Question: Basically I am following this tutorial: <URL> and for some reason the last cell displays the correct information but the previous ones only display the title:

Also, the output in the console window shows the information information for the author. So for some reason its not being pulled into the other cells.
Here is the .m file:
'''
#import "ViewController.h"
@interface ViewController ()
{
NSMutableArray *myObject;
// A dictionary object
NSDictionary *dictionary;
// Define keys
NSString *title;
NSString *thumbnail;
NSString *author;
NSString *permalink;
}
@end
@implementation ViewController
- (void)viewDidLoad
{
[super viewDidLoad];
title = @"title";
thumbnail = @"thumbnail";
author = @"author";
permalink = @"permalink";
myObject = [[NSMutableArray alloc] init];
NSData *jsonSource = [NSData dataWithContentsOfURL:
[NSURL URLWithString:@"http://ios-blog.co.uk/?feed=json"]];
id jsonObjects = [NSJSONSerialization JSONObjectWithData:
jsonSource options:NSJSONReadingMutableContainers error:nil];
for (NSDictionary *dataDict in jsonObjects) {
NSString *title_data = [dataDict objectForKey:@"title"];
NSString *thumbnail_data = [dataDict objectForKey:@"thumbnail"];
NSString *author_data = [dataDict objectForKey:@"author"];
NSString *permalink_data = [dataDict objectForKey:@"permalink"];
NSLog(@"TITLE: %@",title_data);
NSLog(@"THUMBNAIL: %@",thumbnail_data);
NSLog(@"AUTHOR: %@",author_data);
NSLog(@"URL: %@",permalink_data);
dictionary = [NSDictionary dictionaryWithObjectsAndKeys:
title_data, title,
thumbnail_data, thumbnail,
author_data,author,
permalink_data,permalink,
nil];
[myObject addObject:dictionary];
}
}
- (NSInteger)tableView:(UITableView *)tableView numberOfRowsInSection:(NSInteger)section{
return myObject.count;
}
- (UITableViewCell *)tableView:(UITableView *)tableView cellForRowAtIndexPath:(NSIndexPath *)indexPath{
static NSString *CellIdentifier = @"Item";
UITableViewCell *cell = [tableView dequeueReusableCellWithIdentifier:CellIdentifier];
if (cell == nil) {
cell=[[UITableViewCell alloc]initWithStyle:
UITableViewCellStyleSubtitle reuseIdentifier:CellIdentifier];
}
NSDictionary *tmpDict = [myObject objectAtIndex:indexPath.row];
NSMutableString *text;
//text = [NSString stringWithFormat:@"%@",[tmpDict objectForKey:title]];
text = [NSMutableString stringWithFormat:@"%@",
[tmpDict objectForKeyedSubscript:title]];
NSMutableString *detail;
detail = [NSMutableString stringWithFormat:@"Author: %@ ",
[tmpDict objectForKey:author]];
NSMutableString *images;
images = [NSMutableString stringWithFormat:@"%@ ",
[tmpDict objectForKey:thumbnail]];
NSURL *url = [NSURL URLWithString:[tmpDict objectForKey:thumbnail]];
NSData *data = [NSData dataWithContentsOfURL:url];
UIImage *img = [[UIImage alloc]initWithData:data];
cell.textLabel.text = text;
cell.detailTextLabel.text= detail;
cell.imageView.frame = CGRectMake(0, 0, 80, 70);
cell.imageView.image =img;
return cell;
}
- (void)tableView:(UITableView *)tableView didSelectRowAtIndexPath:(NSIndexPath *)indexPath {
NSLog(@"URL: %@", [[myObject objectAtIndex:indexPath.row] objectForKey:permalink]);
NSString* launchUrl = (@"%@", [[myObject objectAtIndex:indexPath.row] objectForKey:permalink]);
[[UIApplication sharedApplication] openURL:[NSURL URLWithString: launchUrl]];
}
- (void)didReceiveMemoryWarning
{
[super didReceiveMemoryWarning];
// Dispose of any resources that can be recreated.
}
@end
'''
any ideas why and how to fix this? Thanks in advance :)
Edit: After solving this solution thanks to the answer provided by: Martin R:
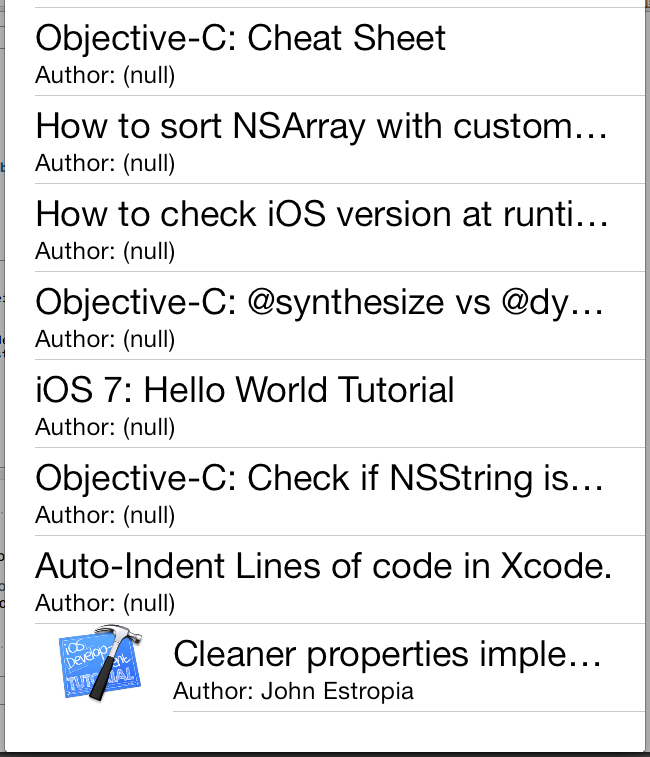
Answer: The problem is here:
'''
NSDictionary *dictionary = [NSDictionary dictionaryWithObjectsAndKeys:
title_data, title,
thumbnail_data, thumbnail,
author_data,author,
permalink_data,permalink,
nil];
'''
Many objects in your JSON array have no "thumbnail" entry, and 'thumbnail_data' is 'nil'.
But 'nil' acts as a for 'dictionaryWithObjectsAndKeys:',
therefore the following keys "author" and "permalink" are ignored.
There are various ways to solve this problem. For example, you could
use 'dictionaryWithValuesForKeys:' instead of 'dictionaryWithObjectsAndKeys:':
'''
for (NSDictionary *dataDict in jsonObjects) {
NSDictionary *dictionary = [dataDict dictionaryWithValuesForKeys:@[title, thumbnail, author, permalink]];
[myObject addObject:dictionary];
}
'''
This method substitutes 'NSNull' values for 'nil' values (and it is less code).
Then, in 'cellForRowAtIndexPath', you check if the value is 'NSNull' or not:
'''
NSDictionary *tmpDict = dataDict[indexPath.row];
NSString *thumbnailURL = tmpDict[thumbnail];
UIImage *img;
if ([thumbnailURL isEqual:[NSNull null]]) {
img = [UIImage imageNamed:@"DefaultImage.png"];
} else {
NSURL *url = [NSURL URLWithString:[tmpDict objectForKey:thumbnail]];
NSData *data = [NSData dataWithContentsOfURL:url];
img = [[UIImage alloc] initWithData:data];
}
'''